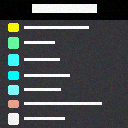
Screen state: on